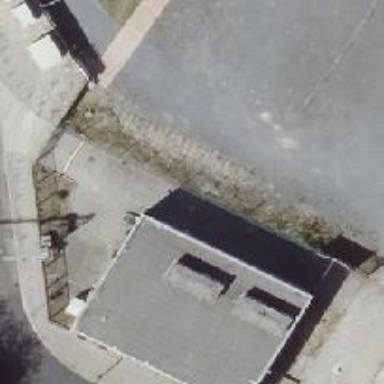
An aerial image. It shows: Electricity building serving as traction substation.